Question: I was trying capture the screen for <URL> url using selenium with firefox.
'''
public class App {
private static final String APP_URL = "http://www.flipkart.com";
public static void main(String[] args) {
WebDriver webDriver = null;
try {
webDriver = new FirefoxDriver();
webDriver.get(APP_URL);
webDriver.manage().window().maximize();
if (webDriver instanceof TakesScreenshot) {
TakesScreenshot screenshot = (TakesScreenshot) webDriver;
File imageFile = screenshot.getScreenshotAs(OutputType.FILE);
FileUtils.copyFile(imageFile, new File(
"C:\Captures\captured.png"));
}
} catch (Exception e) {
e.printStackTrace();
} finally {
if (webDriver != null) {
webDriver.quit();
}
}
}
}
'''
It takes the screen shot of the full page, but the inside page it show Image Unavailable for many other images. I am not able to correct it. Help me.

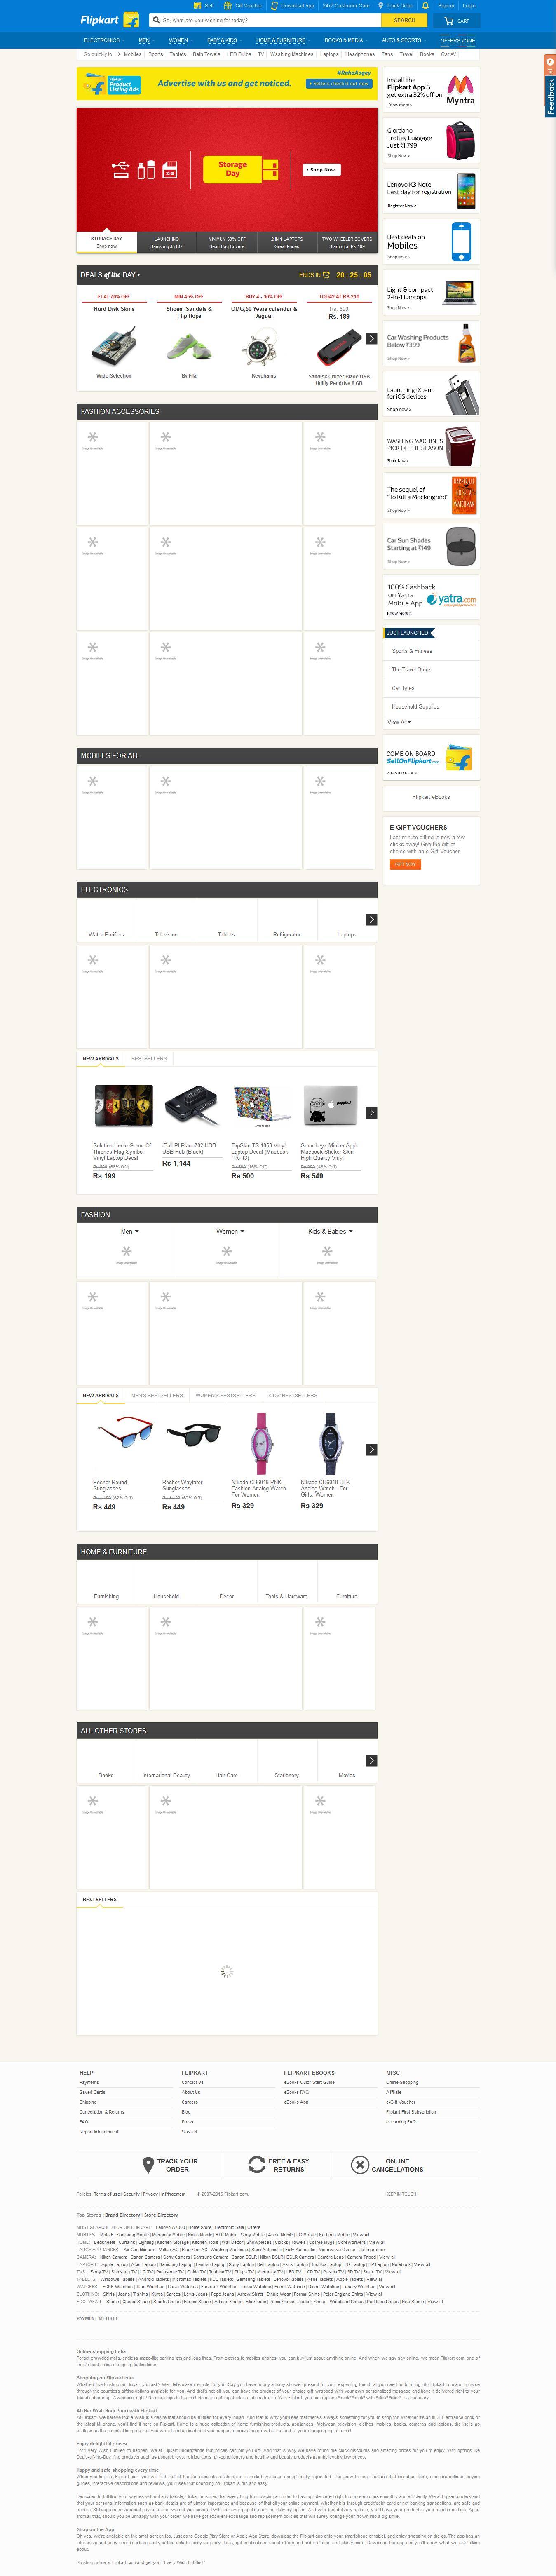
Answer: The best solution would be to scroll through the page and then take the screenshot
'''
//scroll to the bottom of the page
((JavascriptExecutor) webDriver).executeScript("window.scrollTo(0,document.body.scrollHeight)");
////scroll to the top of the page
((JavascriptExecutor) webDriver).executeScript("window.scrollTo(0,0)");
'''
Add these line before taking screenshot
I tried with the above solution it worked fine
Hope this helps you...Kindly get back if you have any queries